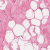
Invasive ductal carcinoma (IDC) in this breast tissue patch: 0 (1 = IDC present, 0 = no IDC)